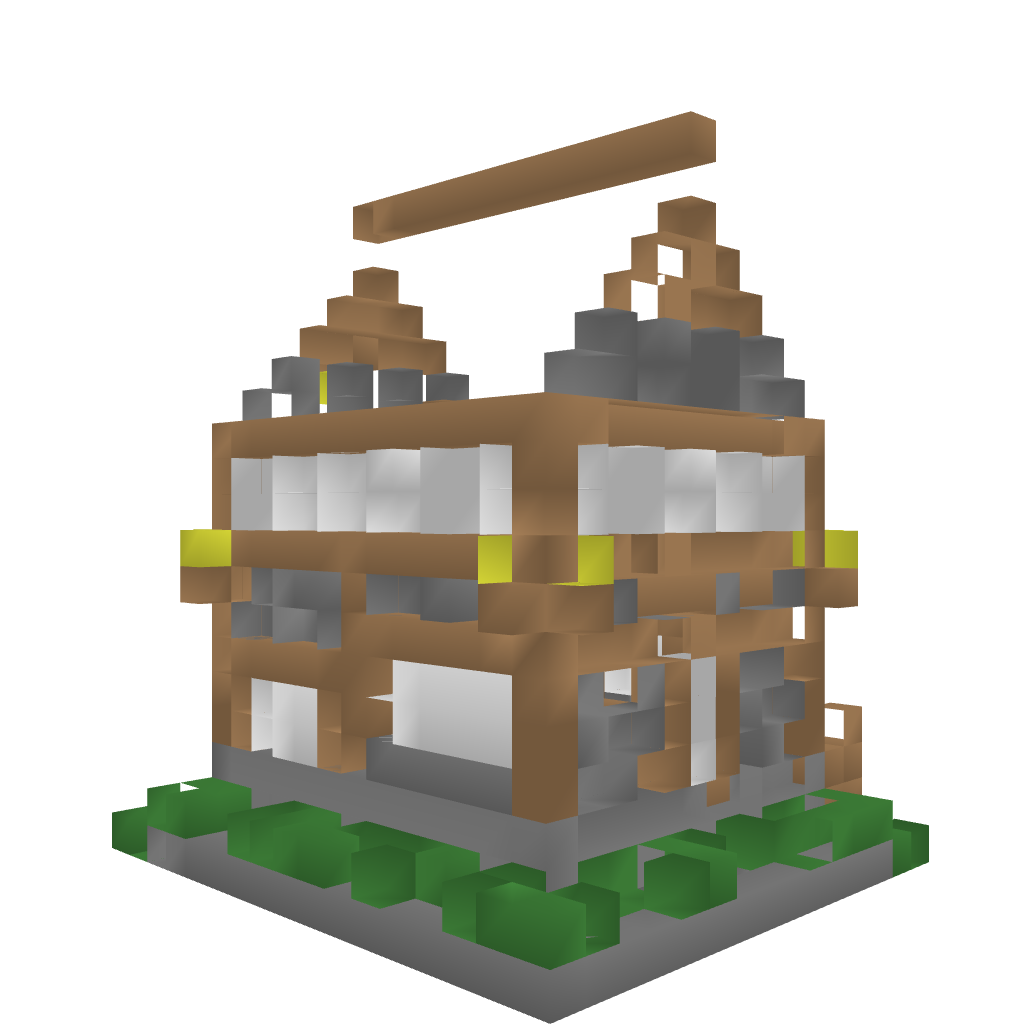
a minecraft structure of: Medieval Store bad low quality